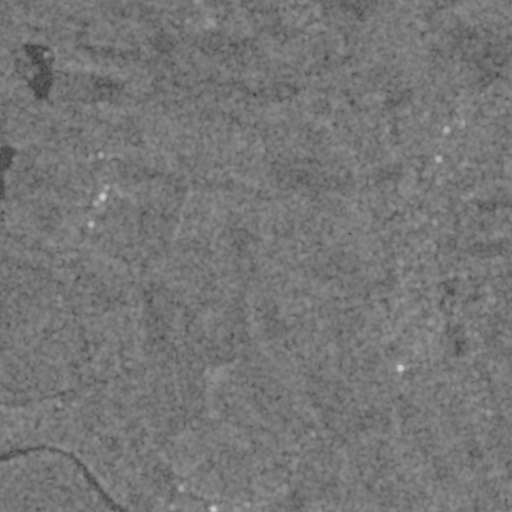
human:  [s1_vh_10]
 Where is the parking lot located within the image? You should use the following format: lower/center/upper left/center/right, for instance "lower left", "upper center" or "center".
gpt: The parking lot is located in the lower left of the image.
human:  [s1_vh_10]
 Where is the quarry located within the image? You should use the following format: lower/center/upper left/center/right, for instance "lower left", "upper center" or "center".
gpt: The quarry is located in the upper left of the image.
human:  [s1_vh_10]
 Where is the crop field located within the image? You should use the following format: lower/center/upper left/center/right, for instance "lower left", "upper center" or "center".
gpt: There is no crop field in the image.

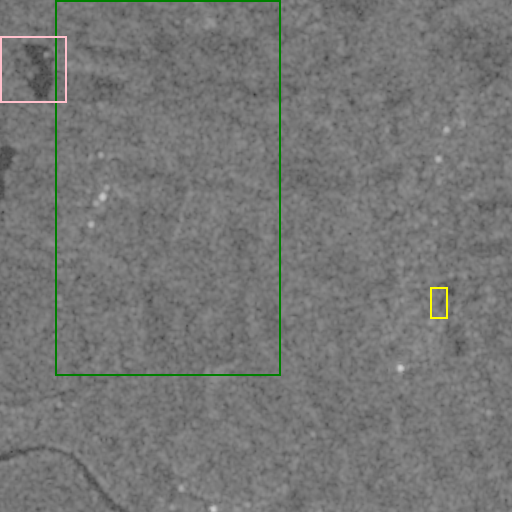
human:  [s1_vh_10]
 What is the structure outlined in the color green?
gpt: The structure outlined in green is a crop field.
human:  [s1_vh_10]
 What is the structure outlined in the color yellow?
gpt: The structure outlined in yellow is a park.
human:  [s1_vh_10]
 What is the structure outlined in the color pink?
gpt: The structure outlined in pink is a quarry.
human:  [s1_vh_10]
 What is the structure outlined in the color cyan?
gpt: There is no cyan outline.